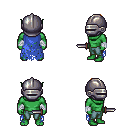
a pixel art fantasy rpg character, male body template, orc, green skin, blue tattered cape, teal pants, brunette short mohawk hairstyle, metal helm, white cloth bandages, dagger, four views (front, back, left, right), 2x2 character sprite sheet, small pixel art, hard edges, no anti-aliasing